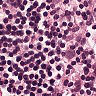
Metastatic tissue present: no